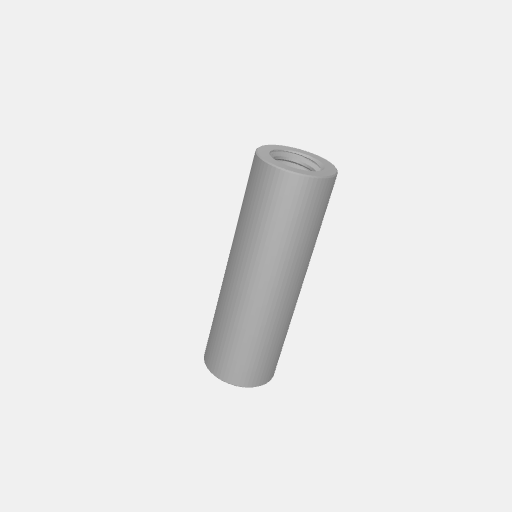
Part: Standoff6OD18